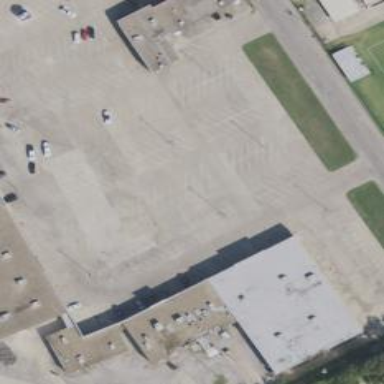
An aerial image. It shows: Parking space is available.